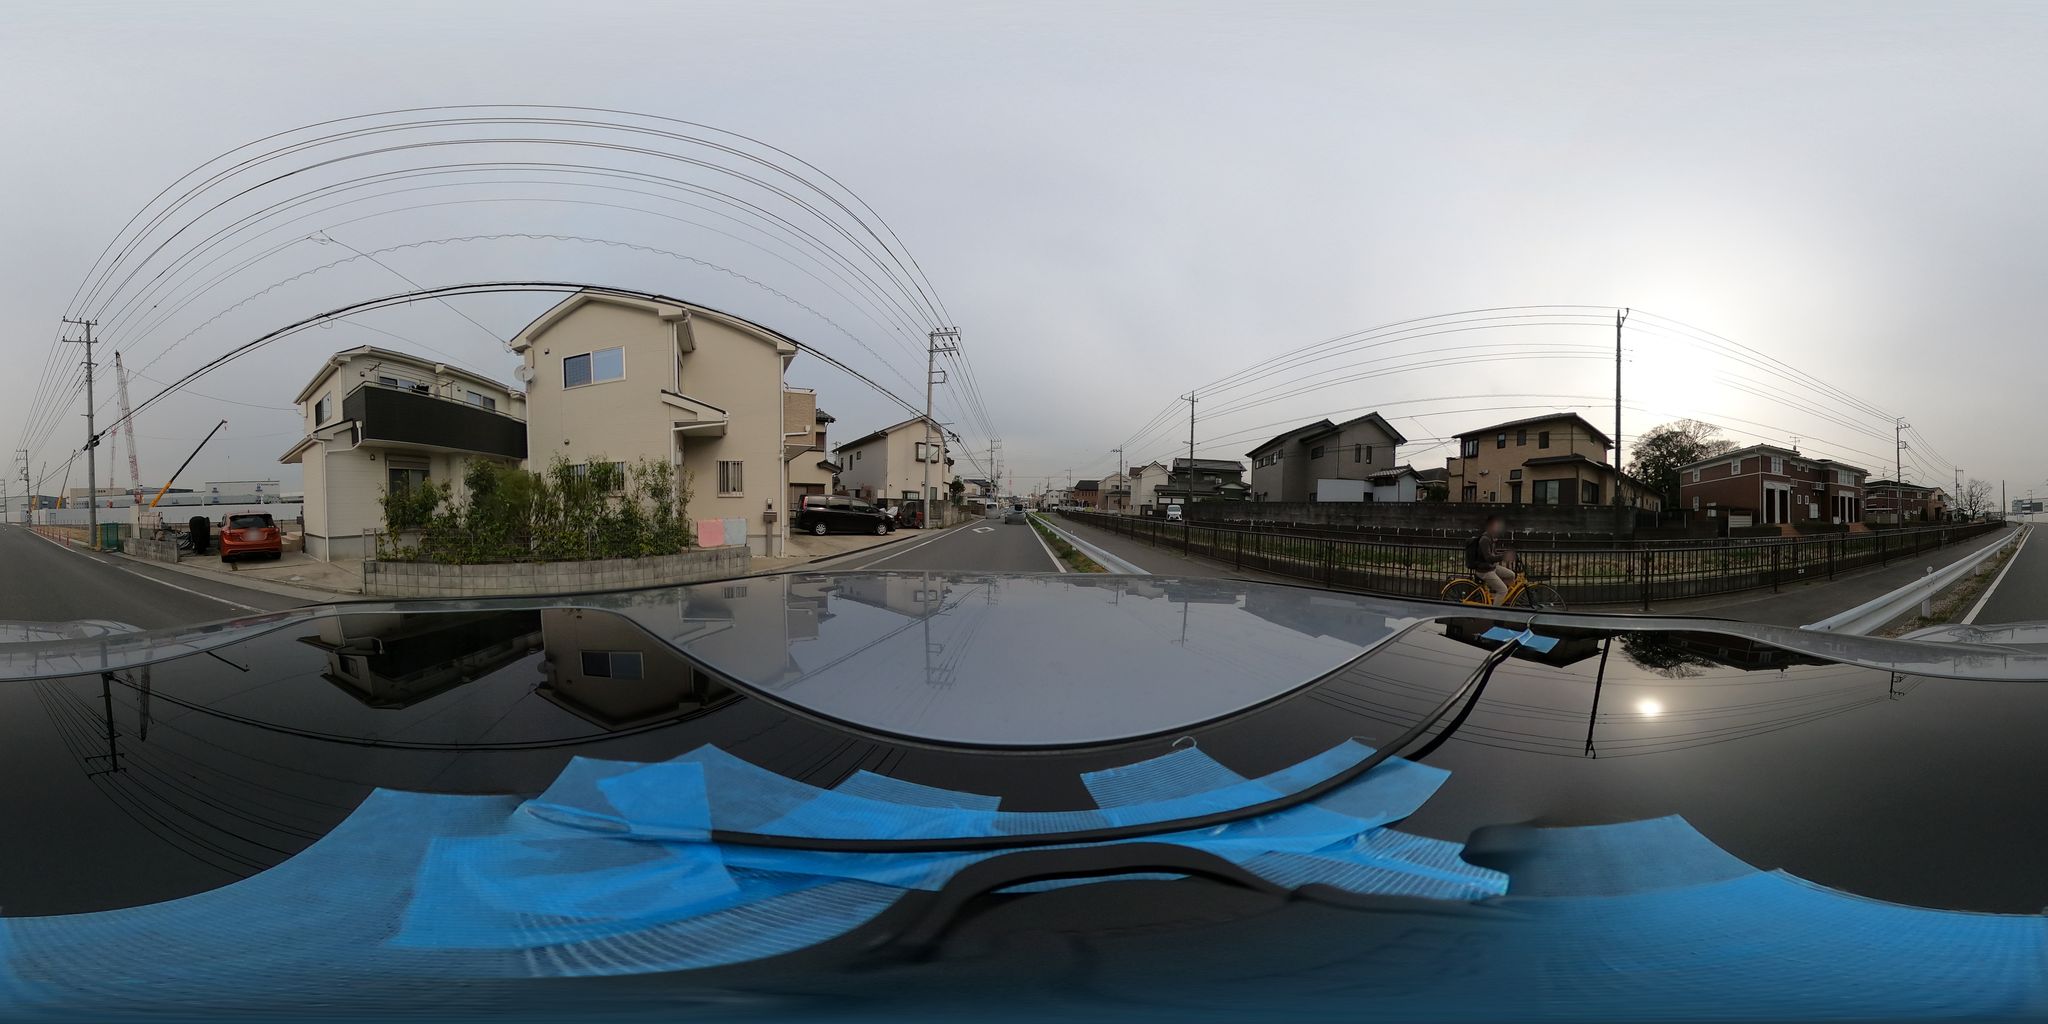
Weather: snowy
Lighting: day
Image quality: good
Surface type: cycling surface
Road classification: unclassified, tertiary
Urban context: urban centre
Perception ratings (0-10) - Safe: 0.89, Lively: 7.12, Beautiful: 1.89, Boring: 3.13, Depressing: 2.96, Wealthy: 1